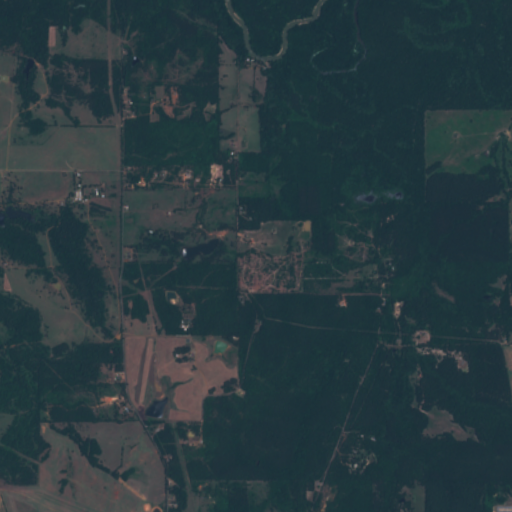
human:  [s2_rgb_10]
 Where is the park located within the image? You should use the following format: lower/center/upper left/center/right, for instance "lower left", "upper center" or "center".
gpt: The park is located in the lower center of the image.
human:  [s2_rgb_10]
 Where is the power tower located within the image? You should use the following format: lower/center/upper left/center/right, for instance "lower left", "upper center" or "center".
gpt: There is no power tower in the image.